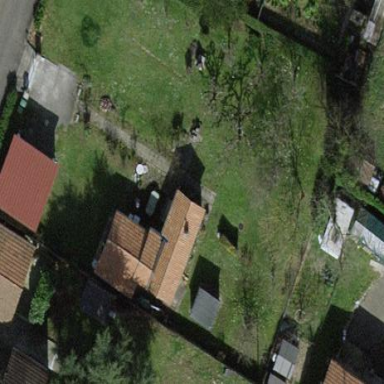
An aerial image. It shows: Garden surrounded by fence.